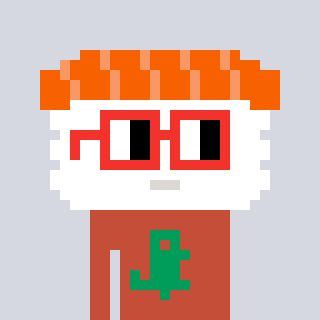
a pixel art character with square red glasses, a nigiri-shaped head and a rust-colored body on a cool background